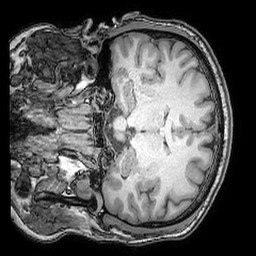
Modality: T1w
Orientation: coronal
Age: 33
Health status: ill
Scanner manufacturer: philips
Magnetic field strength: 3 T
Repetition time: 0.007 s
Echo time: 0.0035 s